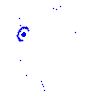
Particle: electron